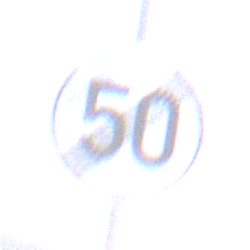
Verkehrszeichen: EndeGeschwindigkeit50
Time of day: Dusk
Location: Outdoor (Nature)
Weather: Clear
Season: NotSpecified
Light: Natural